高一 · 立体几何学
如图 2-3-26, 在三棱雉 $P-A B C$ 中, 已知 $P C \perp B C, P C \perp A C$, 点 $E, F, G$ 分别是所在棱的中点, 则下面结论中错误的是( )

图 2-3-26
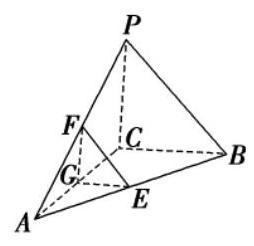
A. 平面 $E F G / /$ 平面 $P B C$

B. 平面 $E F G \perp$ 平面 $A B C$
C. $\angle B P C$ 是直线 $E F$ 与直线 $P C$ 所成的角
D. $\angle F E G$ 是平面 $P A B$ 与平面 $A B C$ 所成二面角的平面角
答案: D
解析: 正确, $\because G F / / P C, G E / / C B, G F \cap G E=G, P C \cap C B=C, \therefore$ 平面 $E F G$ //平面 $P B C$;

B 正确, $\because P C \perp B C, P C \perp A C, P C / / G F$,

$\therefore G F \perp B C, G F \perp A C$, 又 $B C \cap A C=C$,

$\therefore G F \perp$ 平面 $A B C, \therefore$ 平面 $E F G \perp$ 平面 $A B C$;

$\mathrm{C}$ 正确, 易知 $E F / / B P, \therefore \angle B P C$ 是直线 $E F$ 与直线 $P C$ 所成的角;

$\mathrm{D}$ 错误, $\because G E$ 与 $A B$ 不垂直, $\therefore \angle F E G$ 不是平面 $P A B$ 与平面 $A B C$ 所成二面角的平面角.